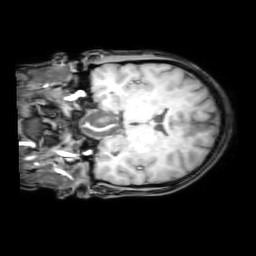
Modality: T1w
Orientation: coronal
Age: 21
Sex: female
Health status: healthy
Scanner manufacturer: philips
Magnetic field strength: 3 T
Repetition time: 0.012 s
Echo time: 0.0037 s